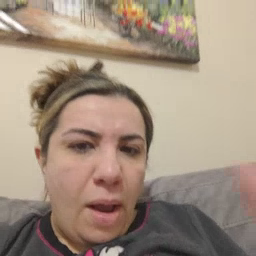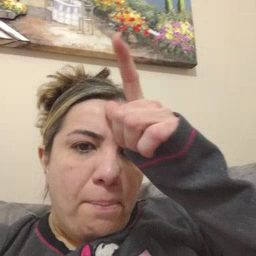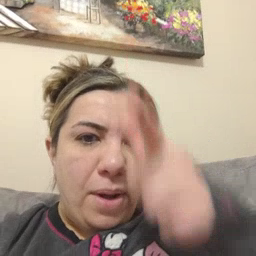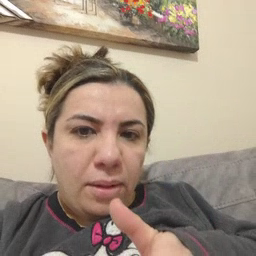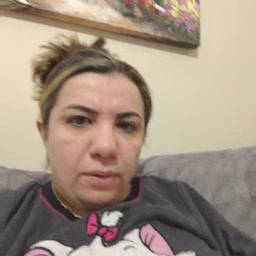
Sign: brother